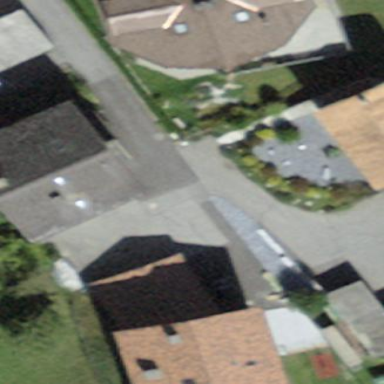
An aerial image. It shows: Gabled roof on building that houses apartments.